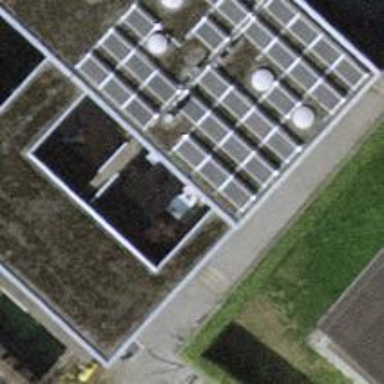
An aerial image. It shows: Terrace building.